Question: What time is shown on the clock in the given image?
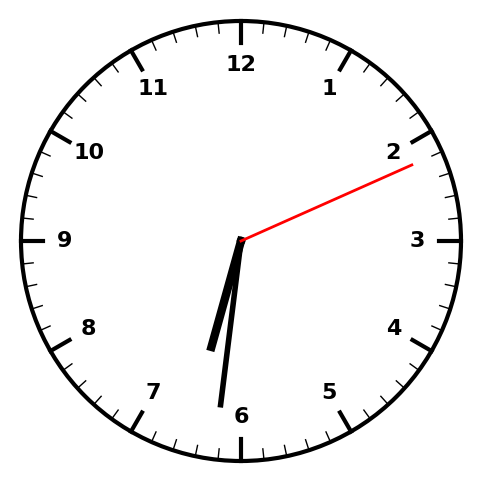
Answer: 06:31:11